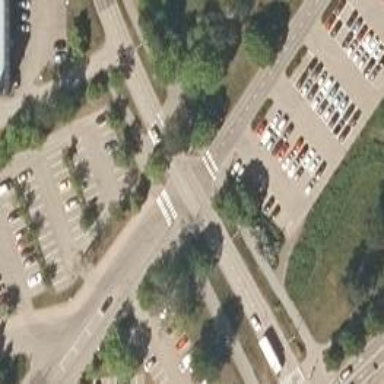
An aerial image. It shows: Footway with asphalt surface and zebra crossing.